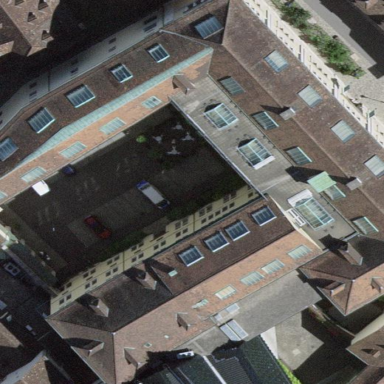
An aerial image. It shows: Museum building.